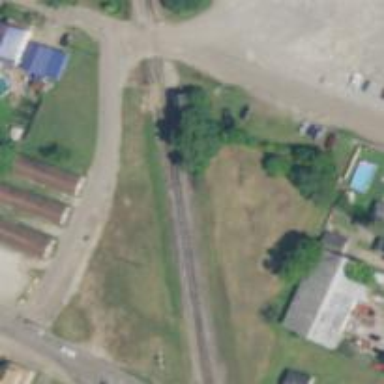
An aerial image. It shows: Disused railway.